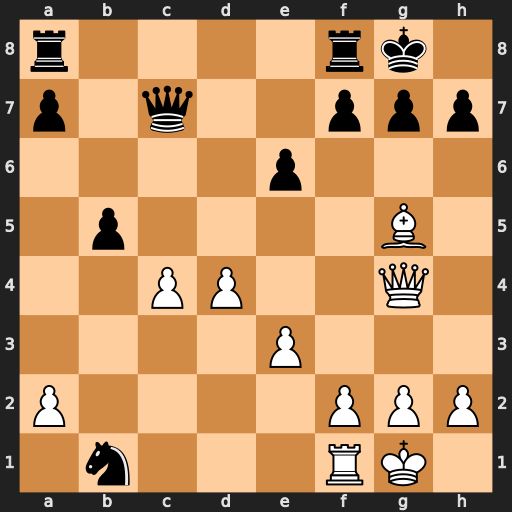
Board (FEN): r4rk1/p1q2ppp/4p3/1p4B1/2PP2Q1/4P3/P4PPP/1n3RK1
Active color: w
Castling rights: -
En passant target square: -
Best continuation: Bf6 g6 Qg5